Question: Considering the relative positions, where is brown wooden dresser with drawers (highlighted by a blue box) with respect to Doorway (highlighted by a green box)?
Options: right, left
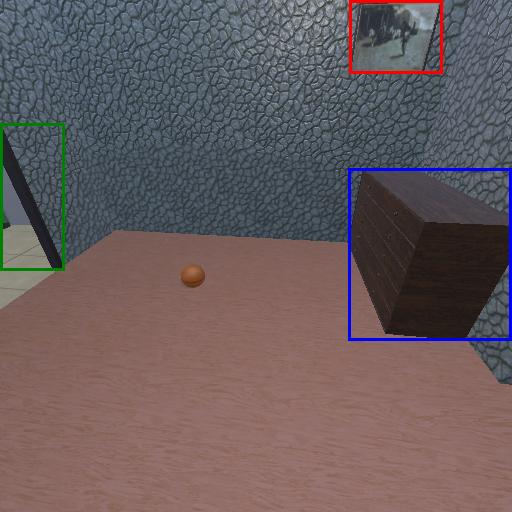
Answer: right